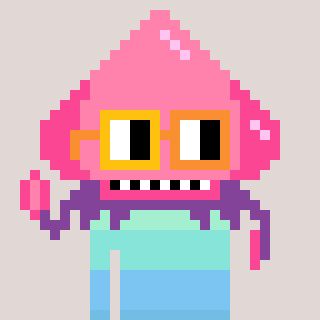
a pixel art character with square yellow and orange glasses, a squid-shaped head and a teal-colored body on a warm background